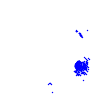
Particle: electron